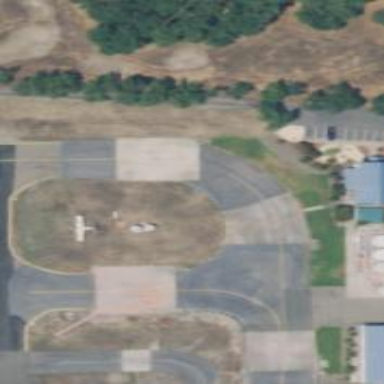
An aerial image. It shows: Asphalt taxiway at the airport.